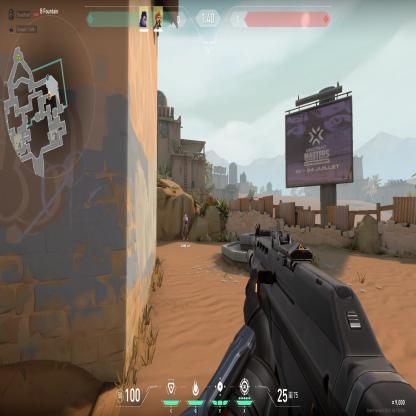
Label: teammate